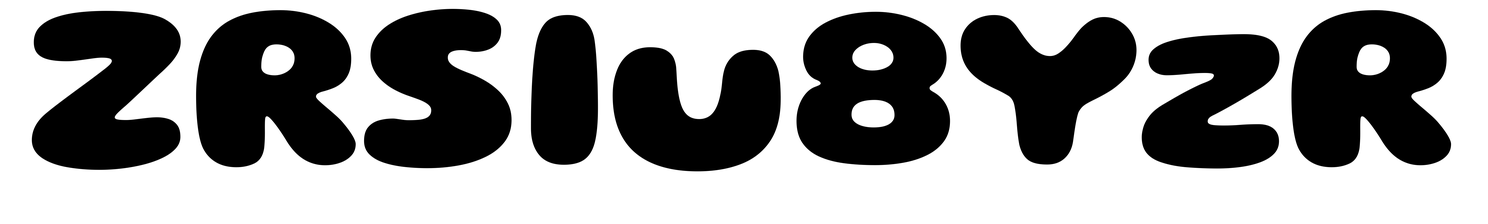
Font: Gluten_ExtraBold